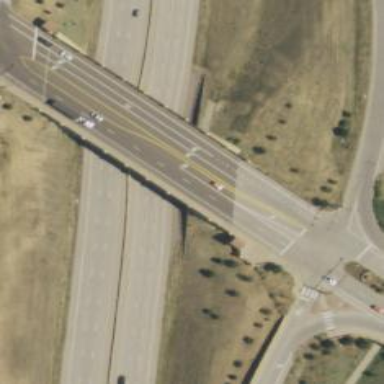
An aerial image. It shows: Secondary road bridge with asphalt surface and separate sidewalk.